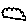
Label: cloud